Question: I've got the most simple application ever: single window with one single toggle button:
'''
<Window x:Class="WpfApplication1.MainWindow"
xmlns="http://schemas.microsoft.com/winfx/2006/xaml/presentation"
xmlns:x="http://schemas.microsoft.com/winfx/2006/xaml"
Title="MainWindow" Height="350" Width="525">
<Grid>
<ToggleButton Content="This is my ToggleButton" />
</Grid>
</Window>
'''
When I now click on the toggle button, really nothing happens. When I setup event handler for 'Checked' and 'Unchecked' event, and then click the button, first the 'Checked' and then 'Unchecked' get fired. So the button seems to work correctly ...
I am compiling to .NET 4.5 and I am using Windows 8 RTM.
I made up an image to show what I meant:

As you see, in Windows 8 "nothing happens" when clicking on the toggle button, it simply does not get "toggled".
This seems to be a bug, related to the windows 8 style of displaying buttons ...
A hotfix is avalible: <URL>
See Issue #5 under WPF
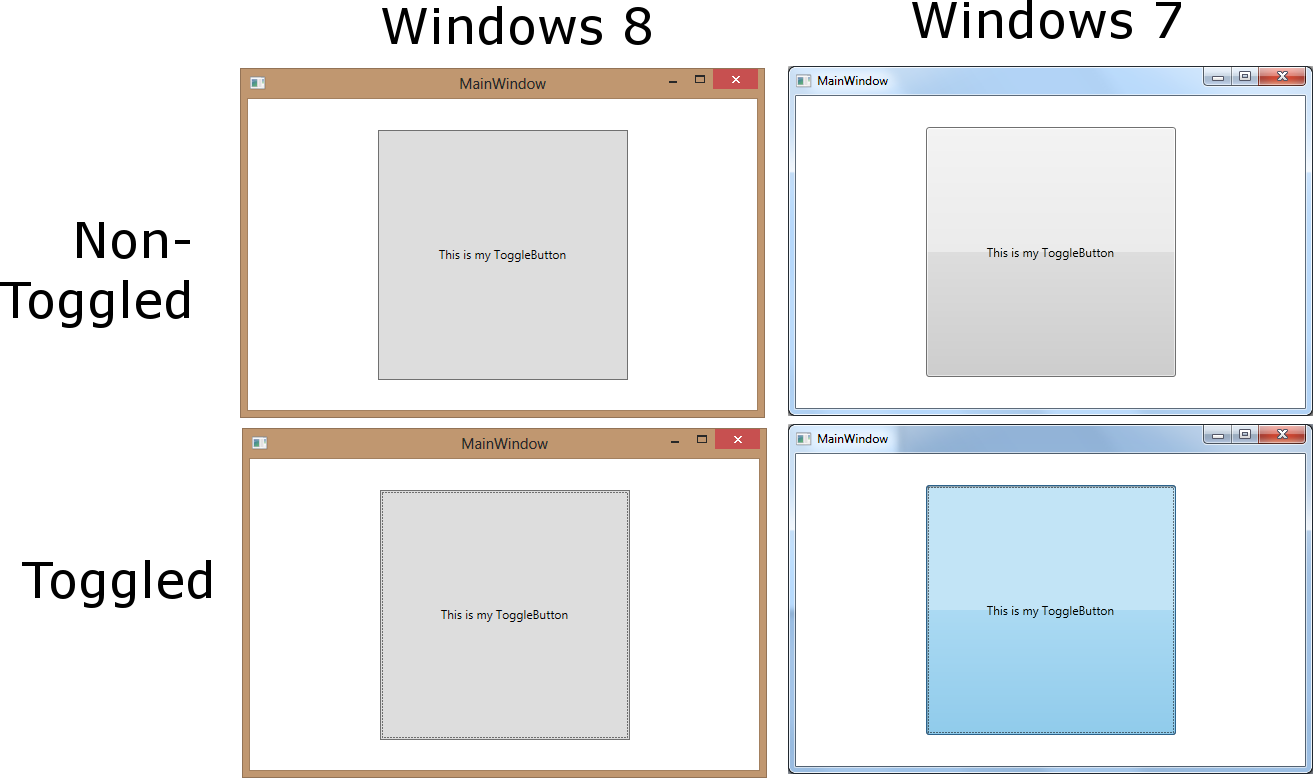
Answer: This is a confirmed defect in WPF. The workaround is to style the control accordingly, although a fix may be considered by the product group. To request a fix, please contact Microsoft Support.